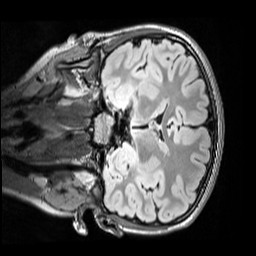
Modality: FLAIR
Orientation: coronal
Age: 11
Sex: male
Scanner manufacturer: siemens
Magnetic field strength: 3 T
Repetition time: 5 s
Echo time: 0.388 s